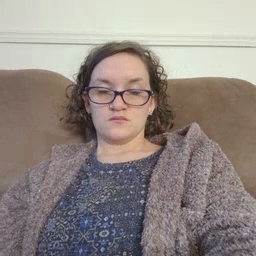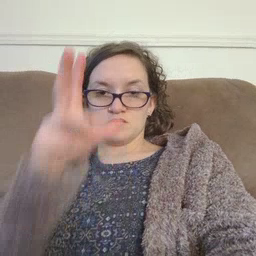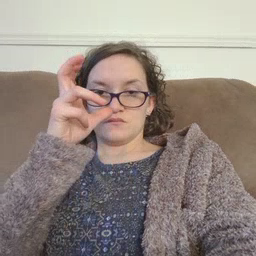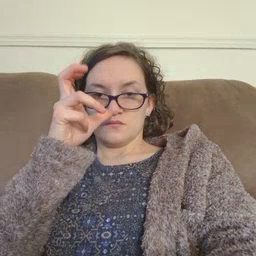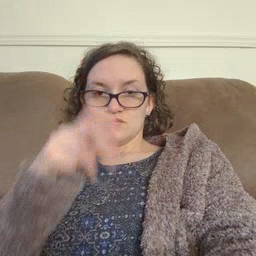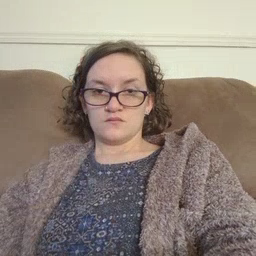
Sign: bug